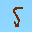
Label: 5